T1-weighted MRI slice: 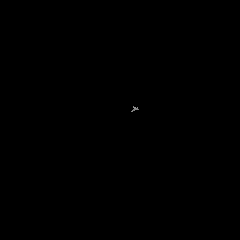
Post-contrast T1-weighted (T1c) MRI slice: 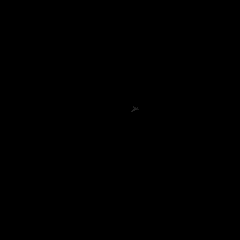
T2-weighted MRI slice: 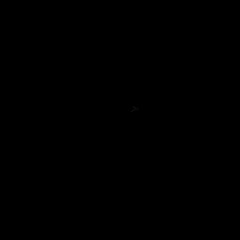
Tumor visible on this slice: no